Interaction volume radius: 5 \u00c5
Interaction volume height: 10 \u00c5
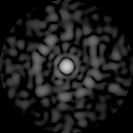
Disorder parameter: 0.8241